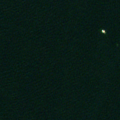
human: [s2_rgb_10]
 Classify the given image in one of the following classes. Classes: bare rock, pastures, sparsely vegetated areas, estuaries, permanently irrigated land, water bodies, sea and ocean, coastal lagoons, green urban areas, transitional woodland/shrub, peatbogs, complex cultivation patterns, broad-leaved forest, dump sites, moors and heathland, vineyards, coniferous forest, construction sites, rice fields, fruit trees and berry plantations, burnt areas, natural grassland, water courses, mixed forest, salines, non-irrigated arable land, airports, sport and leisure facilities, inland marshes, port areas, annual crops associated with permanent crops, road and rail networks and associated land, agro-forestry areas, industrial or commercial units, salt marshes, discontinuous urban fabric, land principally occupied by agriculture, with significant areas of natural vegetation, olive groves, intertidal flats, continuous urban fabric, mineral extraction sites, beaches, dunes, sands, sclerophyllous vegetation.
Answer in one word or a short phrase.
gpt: sea and ocean